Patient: sex M, age 21
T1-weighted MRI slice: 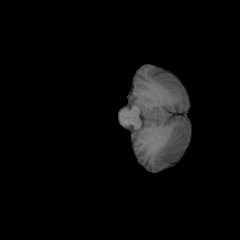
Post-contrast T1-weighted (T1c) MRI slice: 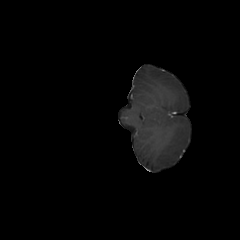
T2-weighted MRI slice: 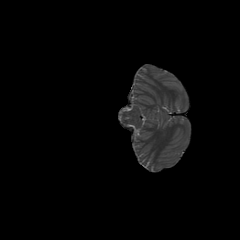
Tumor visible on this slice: no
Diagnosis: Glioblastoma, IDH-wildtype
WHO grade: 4